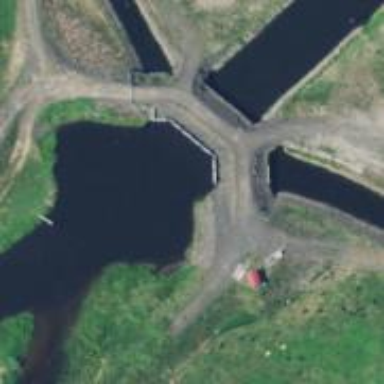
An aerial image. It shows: Dam along waterway.